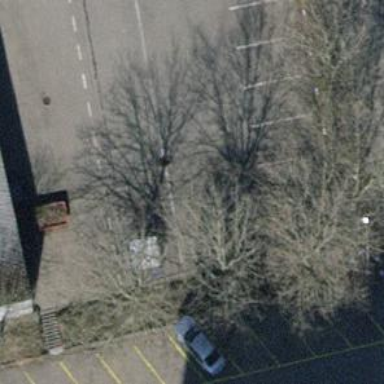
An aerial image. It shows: Parking aisle designated as service road.